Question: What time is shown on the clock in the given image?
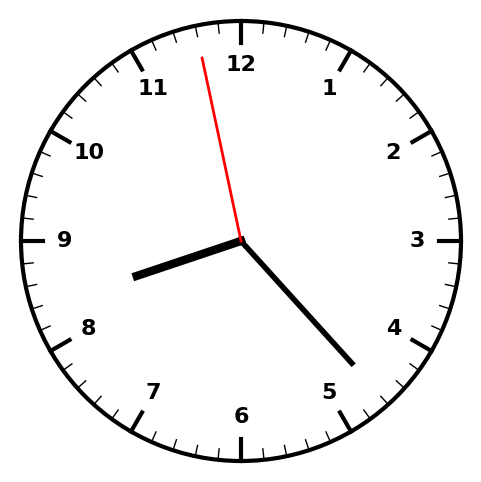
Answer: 08:22:58